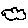
Label: cloud